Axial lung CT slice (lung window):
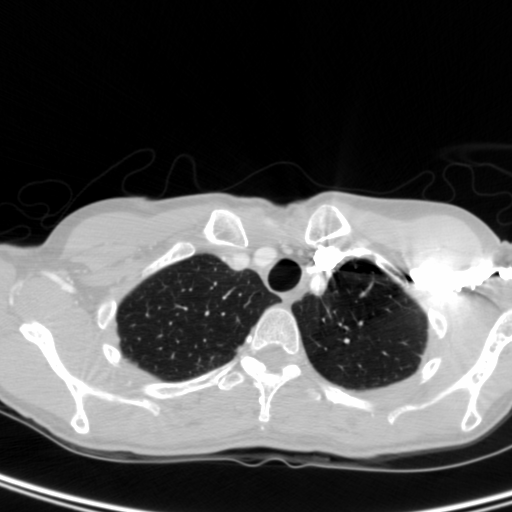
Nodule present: no